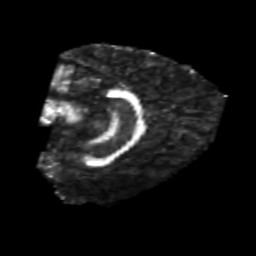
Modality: FA
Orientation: sagittal
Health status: healthy
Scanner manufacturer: philips
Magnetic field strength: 3 T
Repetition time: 6.964 s
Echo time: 0.092 s